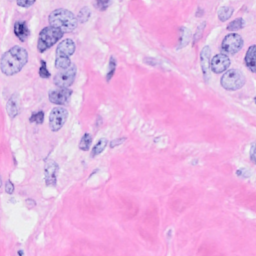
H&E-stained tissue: Breast